Interaction volume radius: 10 \u00c5
Interaction volume height: 30 \u00c5
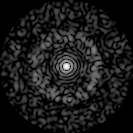
Disorder parameter: 0.8505